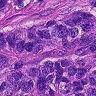
Metastatic tissue present: yes